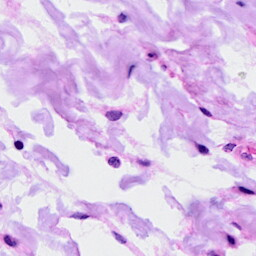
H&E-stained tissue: Ovarian